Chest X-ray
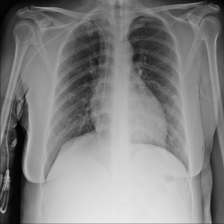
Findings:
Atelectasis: negative
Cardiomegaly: negative
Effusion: negative
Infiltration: negative
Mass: negative
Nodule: negative
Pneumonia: negative
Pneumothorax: negative
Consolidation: negative
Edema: negative
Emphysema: negative
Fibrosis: negative
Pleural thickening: negative
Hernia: negative